Question: Count the number of objects in the diagram.
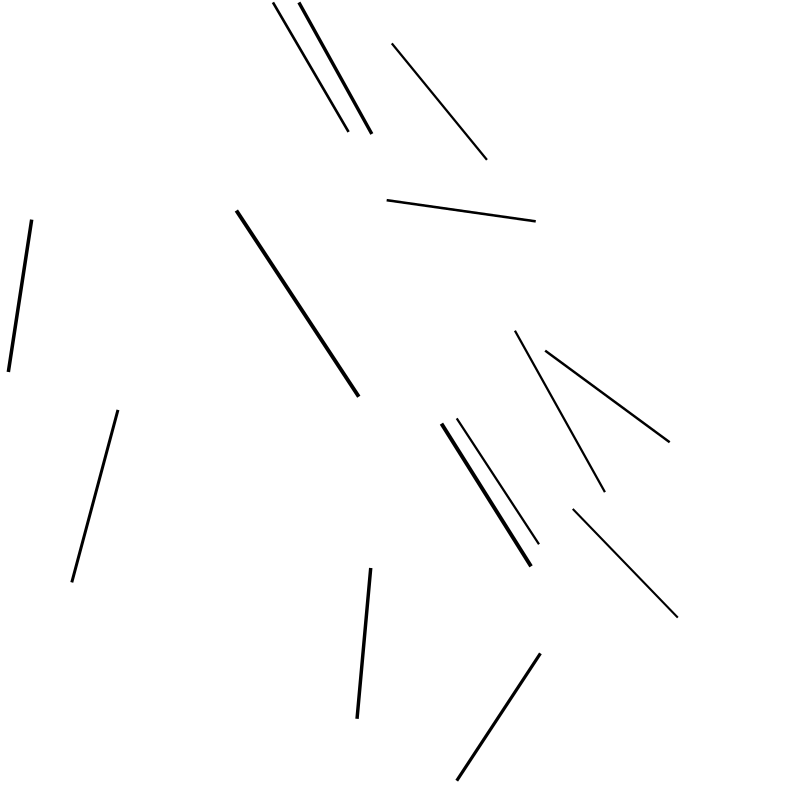
Answer: 14